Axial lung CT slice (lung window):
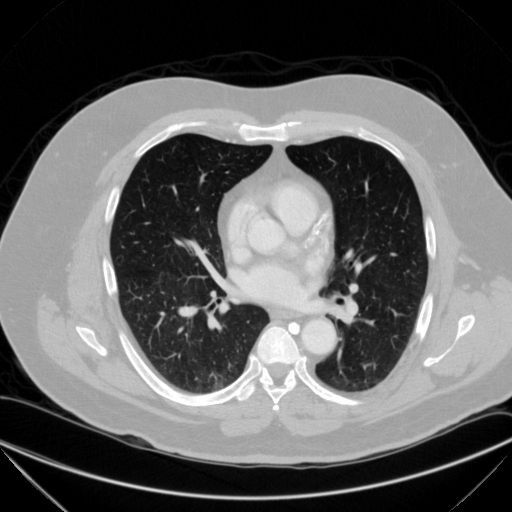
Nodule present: yes
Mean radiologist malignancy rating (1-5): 3